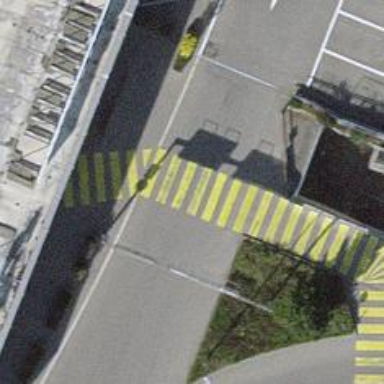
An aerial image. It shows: Marked zebra crossing with visible markings.